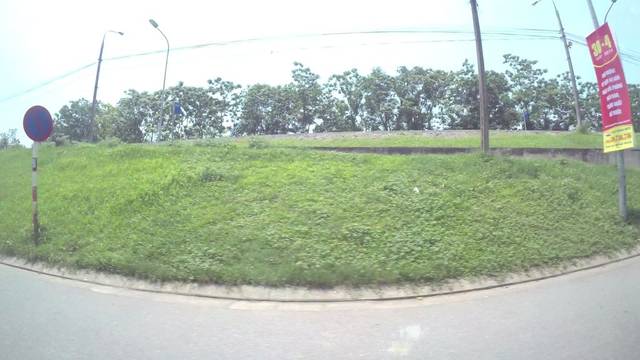
Region: Vietnam
Coordinates: 21.024, 105.886